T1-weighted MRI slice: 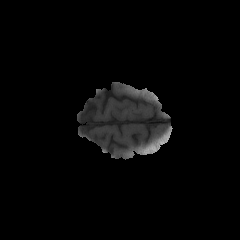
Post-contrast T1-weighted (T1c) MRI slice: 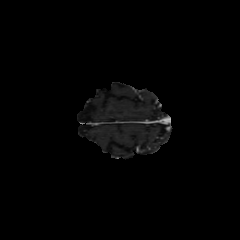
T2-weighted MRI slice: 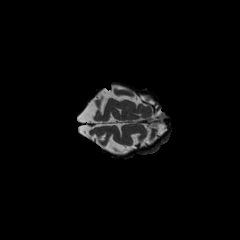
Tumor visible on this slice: no